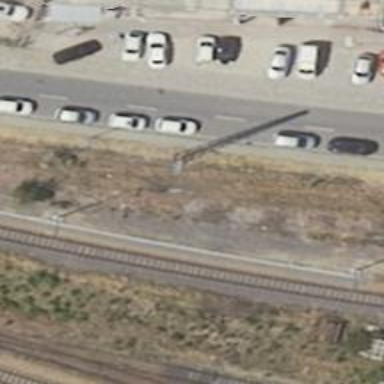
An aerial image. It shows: Abandoned railway yard.